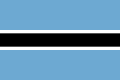
Flag of Botswana